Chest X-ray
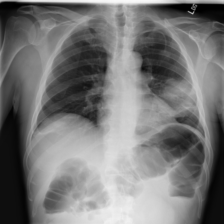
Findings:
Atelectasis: negative
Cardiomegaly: negative
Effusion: negative
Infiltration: positive
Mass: negative
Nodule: negative
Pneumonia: negative
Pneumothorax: negative
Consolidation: negative
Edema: negative
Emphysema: negative
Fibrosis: negative
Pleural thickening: negative
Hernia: negative